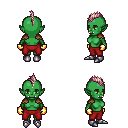
a pixel art fantasy rpg character, female body template, orc, green skin, leather shoulder armor, red pants, white blonde mohawk hairstyle, gold gloves, metal boots, four views (front, back, left, right), 2x2 character sprite sheet, small pixel art, hard edges, no anti-aliasing